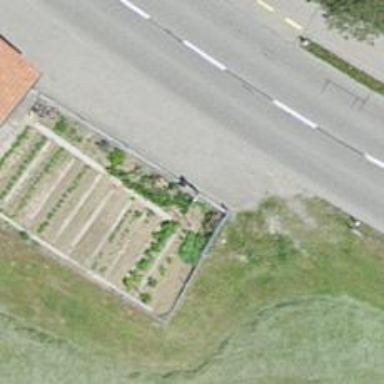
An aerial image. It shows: Bus stop with platform for public transport.